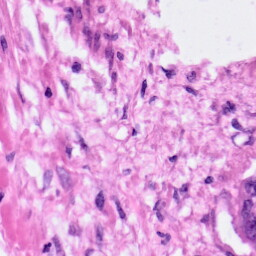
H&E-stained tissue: Pancreatic